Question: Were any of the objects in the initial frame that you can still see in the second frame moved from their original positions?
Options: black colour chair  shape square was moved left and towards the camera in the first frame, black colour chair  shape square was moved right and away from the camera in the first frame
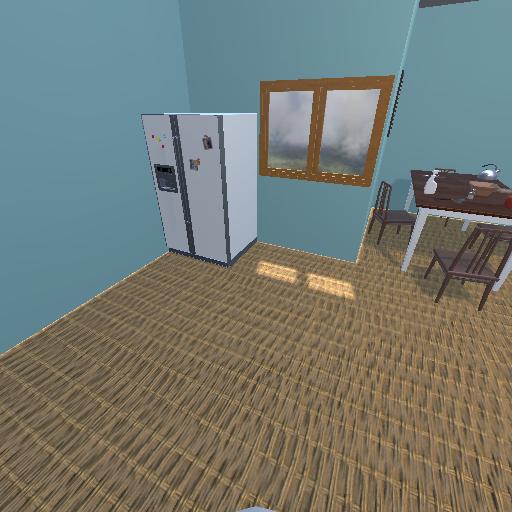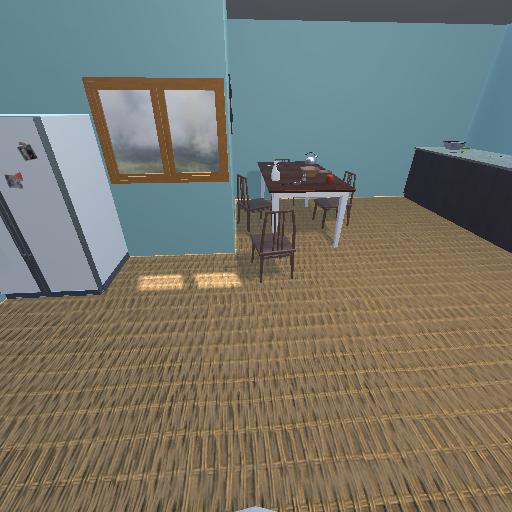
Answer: black colour chair  shape square was moved left and towards the camera in the first frame